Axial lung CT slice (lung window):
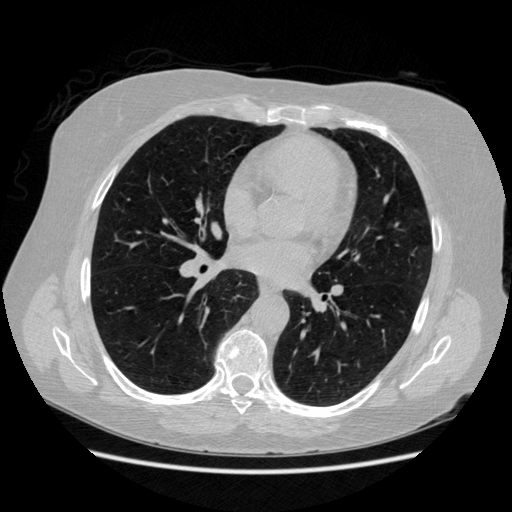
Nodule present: no